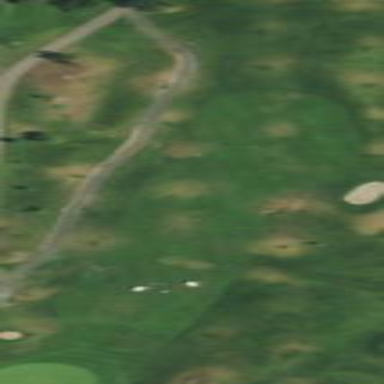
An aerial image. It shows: Well-maintained golf fairway within grassy area designated for the sport of golf.